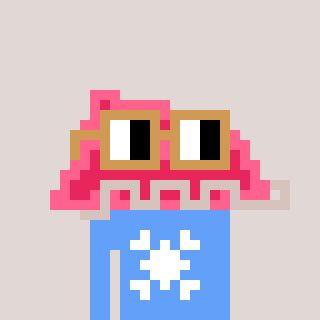
a pixel art character with square brown glasses, a retainer-shaped head and a blue-colored body on a warm background